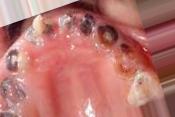
Condition: Caries